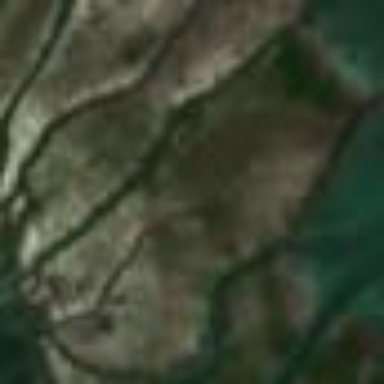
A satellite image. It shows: Scenic view of coastline with lush mangrove wetlands.